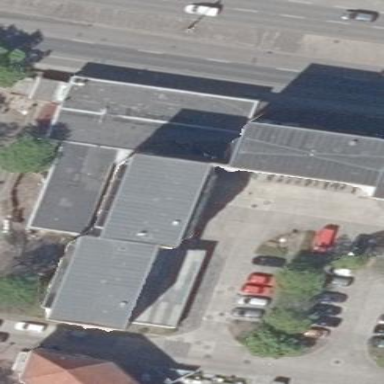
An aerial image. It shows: Flat-roofed retail building with tar paper roof.